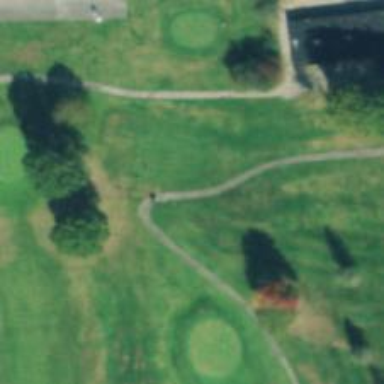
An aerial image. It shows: Path designated for golf carts.